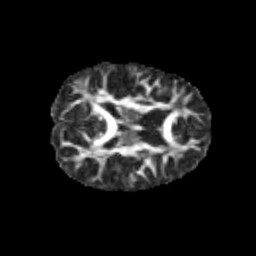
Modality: FA
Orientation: axial
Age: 9
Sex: female
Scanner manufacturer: siemens
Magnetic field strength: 3 T
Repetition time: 3.8 s
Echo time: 0.07 s